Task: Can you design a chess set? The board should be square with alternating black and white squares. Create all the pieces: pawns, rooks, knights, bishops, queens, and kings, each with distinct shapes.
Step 1611:
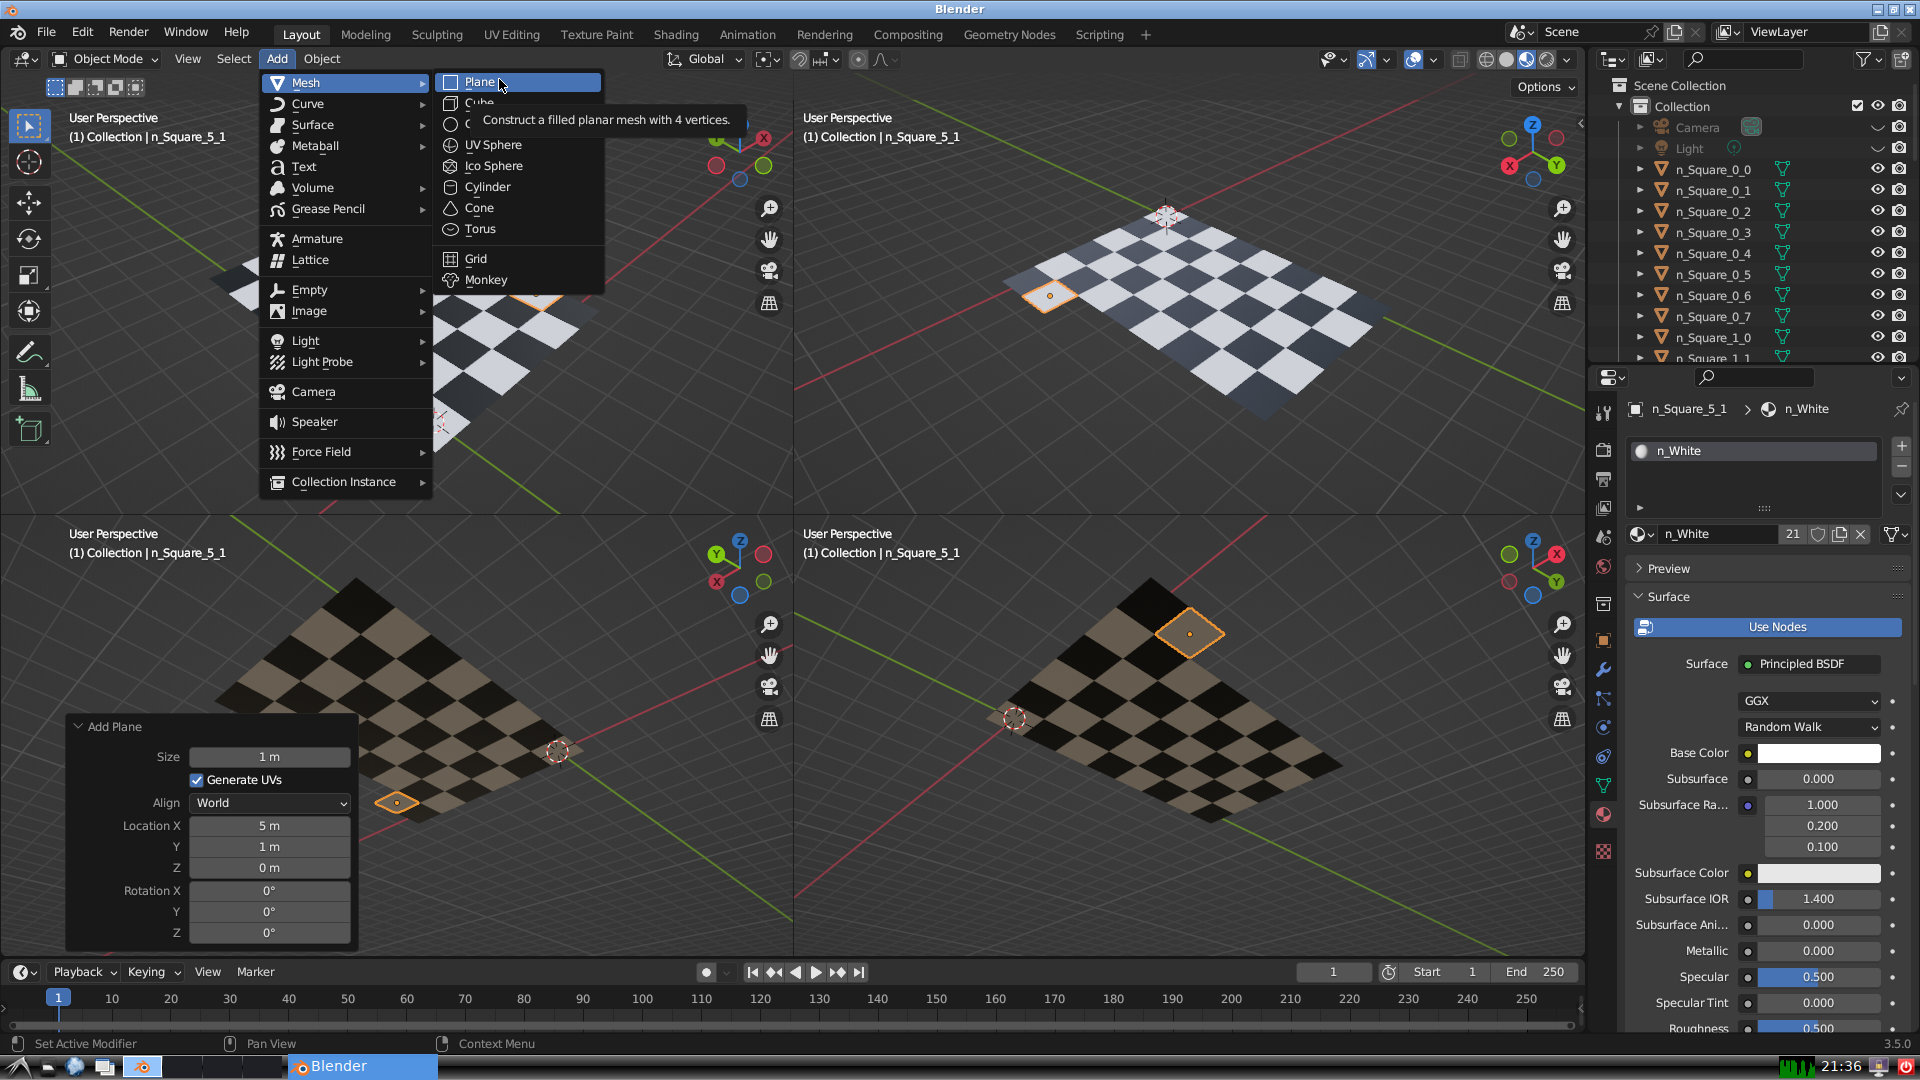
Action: click: no